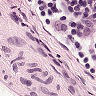
Metastatic tissue present: no